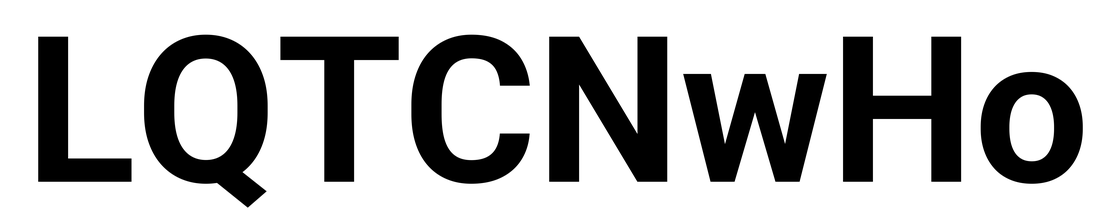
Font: Roboto_Bold